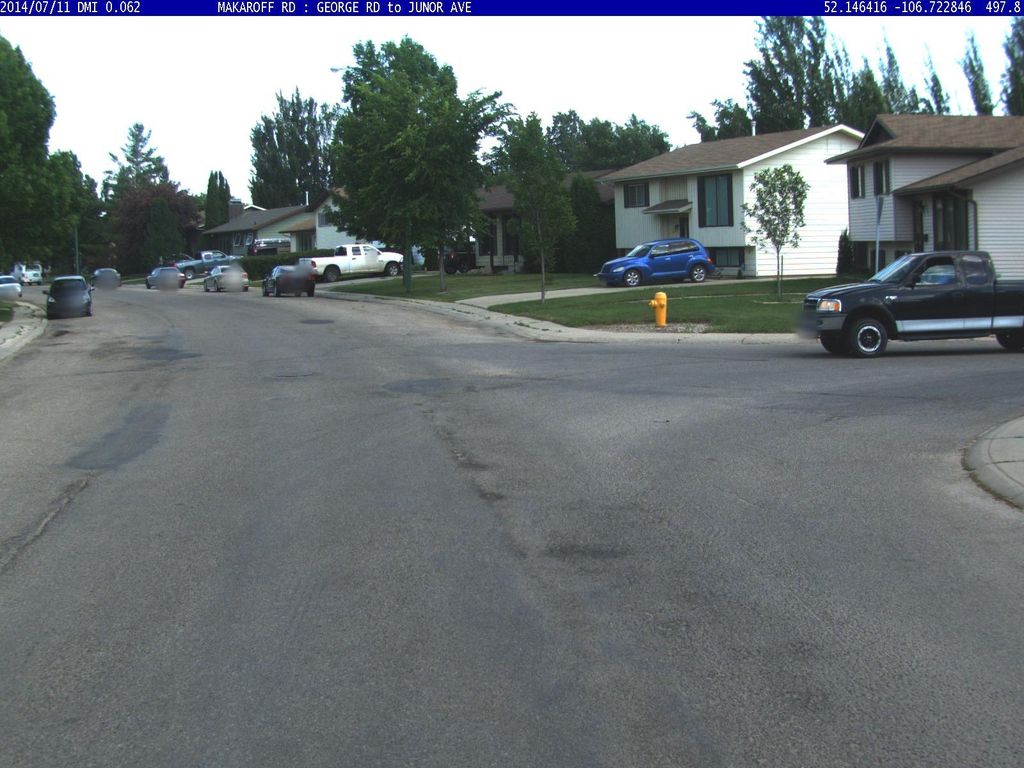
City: saskatoon